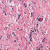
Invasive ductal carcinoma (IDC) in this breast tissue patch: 0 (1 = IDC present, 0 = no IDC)